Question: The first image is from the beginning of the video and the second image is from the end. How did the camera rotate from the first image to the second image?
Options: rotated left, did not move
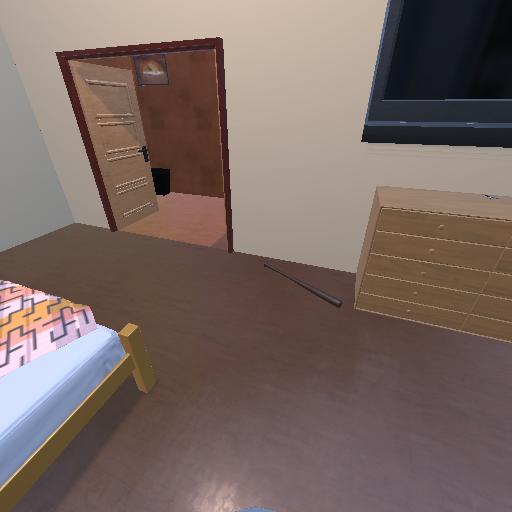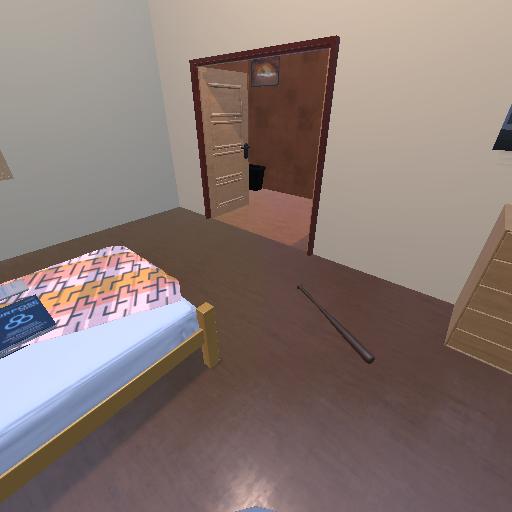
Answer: rotated left